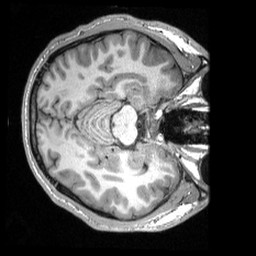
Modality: T1w
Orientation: axial
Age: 18
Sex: male
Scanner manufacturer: siemens
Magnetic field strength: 3 T
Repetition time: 2.3 s
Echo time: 0.00308 s